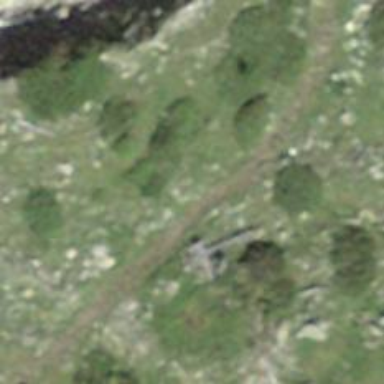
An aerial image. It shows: Path.